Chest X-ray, AP view. Patient: 10 years old, sex F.
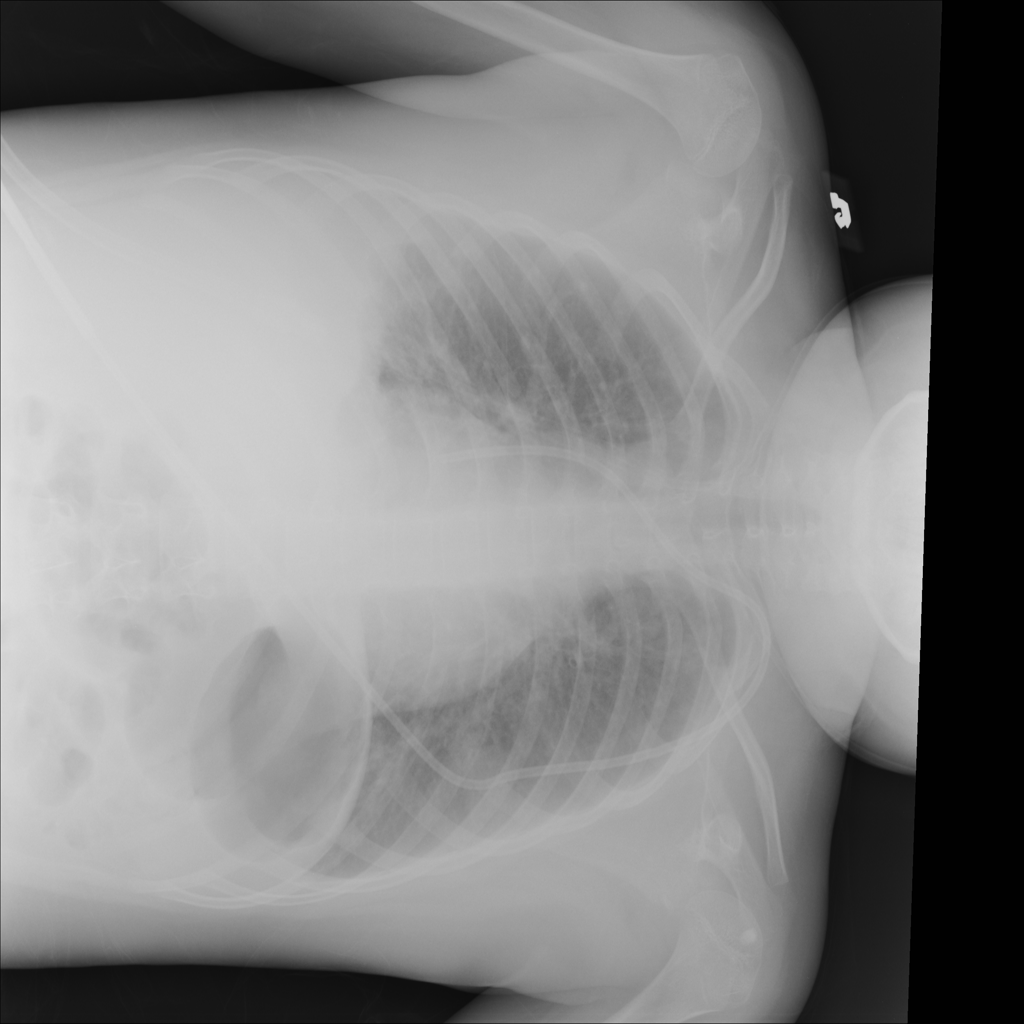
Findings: Edema, Effusion, Infiltration